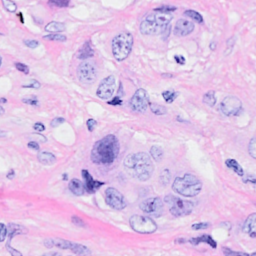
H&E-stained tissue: Breast